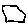
Label: hexagon